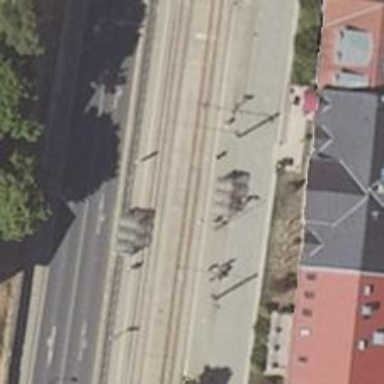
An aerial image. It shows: Tram railway line with electrified contact line.